Question: I'm trying to change the border style of my form using Windows Forms. The problem is I'm stuck and don't know where to go. As for now the 'FormBorderStyle' is set to 'none'. The hint I got is that I have to use 'Pen.DashStyle'. Here is a screenshot of what I need.

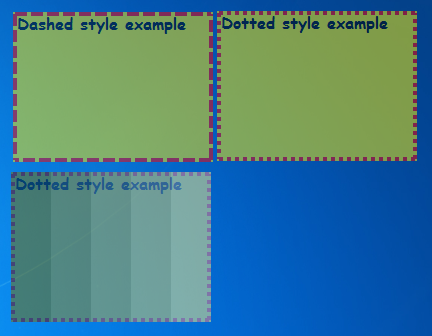
Answer: You will want to be looking at the <URL> Method of the PaintEventArgs.